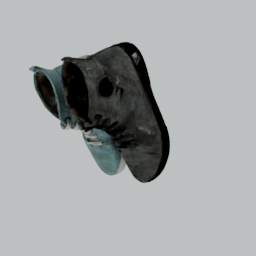
Label: people